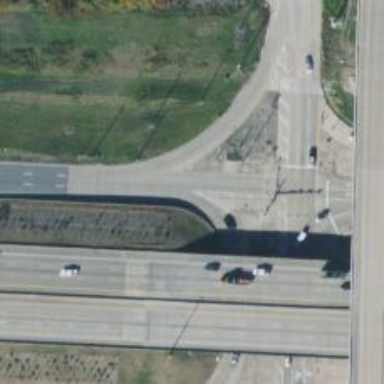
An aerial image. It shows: Secondary road with frontage road.